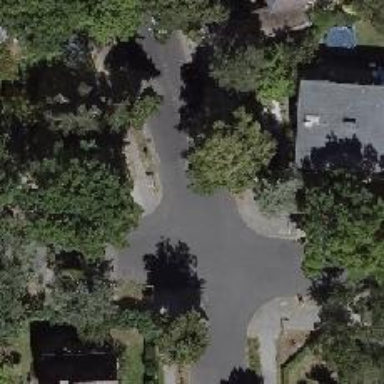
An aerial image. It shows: Residential road with asphalt surface. Both sides have sidewalks.